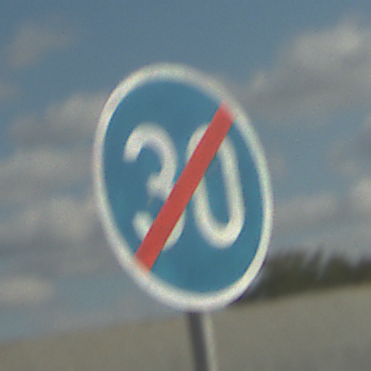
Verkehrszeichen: EndeMindestgeschwindigkeit
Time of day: MorningAfternoon
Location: Outdoor (RoadRail)
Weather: PartlyCloudy
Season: NotSpecified
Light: Natural